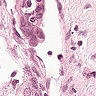
Metastatic tissue present: yes